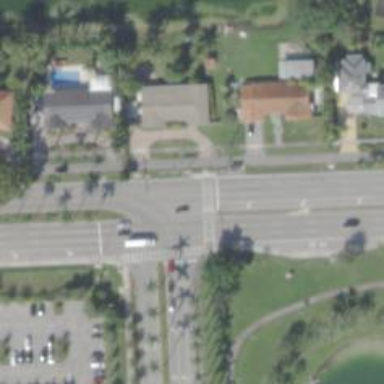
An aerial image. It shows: Primary road with asphalt surface. There is separate sidewalk.